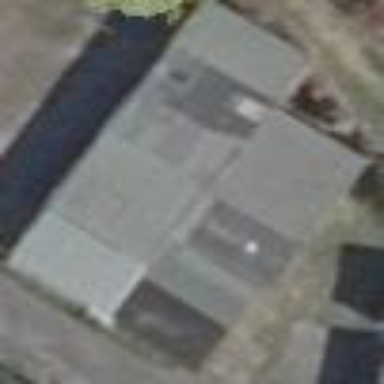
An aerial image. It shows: Group of garages.